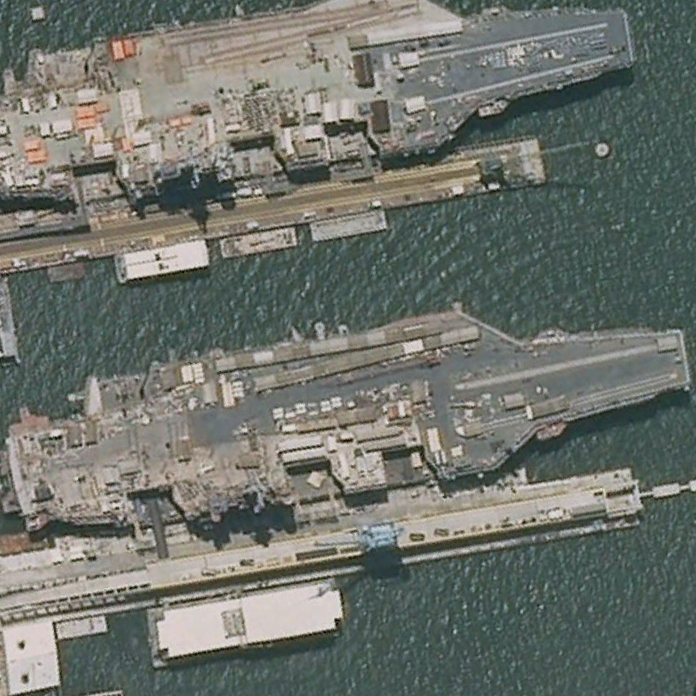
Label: aircraft_carrier